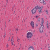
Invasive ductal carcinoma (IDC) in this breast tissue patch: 0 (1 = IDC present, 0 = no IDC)